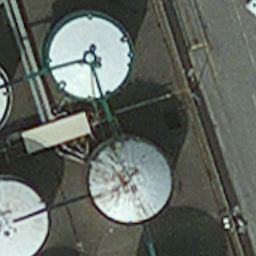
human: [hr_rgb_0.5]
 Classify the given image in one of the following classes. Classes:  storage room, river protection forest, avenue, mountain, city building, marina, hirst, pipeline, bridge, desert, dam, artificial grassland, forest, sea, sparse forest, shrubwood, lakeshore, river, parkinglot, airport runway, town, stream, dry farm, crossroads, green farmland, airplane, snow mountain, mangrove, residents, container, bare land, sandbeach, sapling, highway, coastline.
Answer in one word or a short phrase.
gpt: storage room